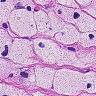
Metastatic tissue present: no